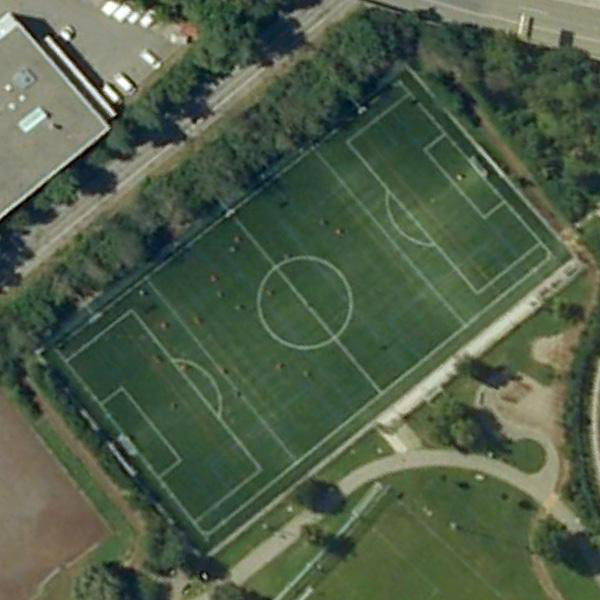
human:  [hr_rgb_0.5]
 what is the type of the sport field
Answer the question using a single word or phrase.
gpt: football field